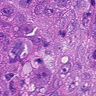
Metastatic tissue present: yes